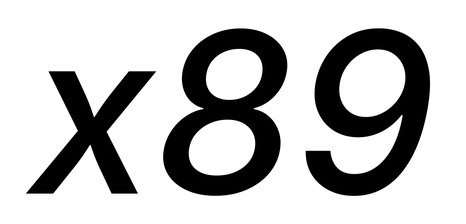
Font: Inter-Italic_Medium_Italic